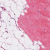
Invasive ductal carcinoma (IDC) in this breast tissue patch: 0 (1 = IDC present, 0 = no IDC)